Aerial crown-view tile of a tropical tree (Barro Colorado Island, Panama), acquired 20241112:
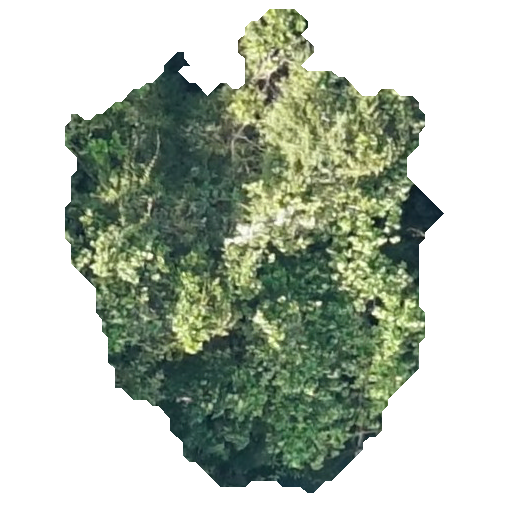
Species: Anacardium excelsum
GBIF accepted scientific name: Anacardium excelsum
Crown area: 190.649 m²